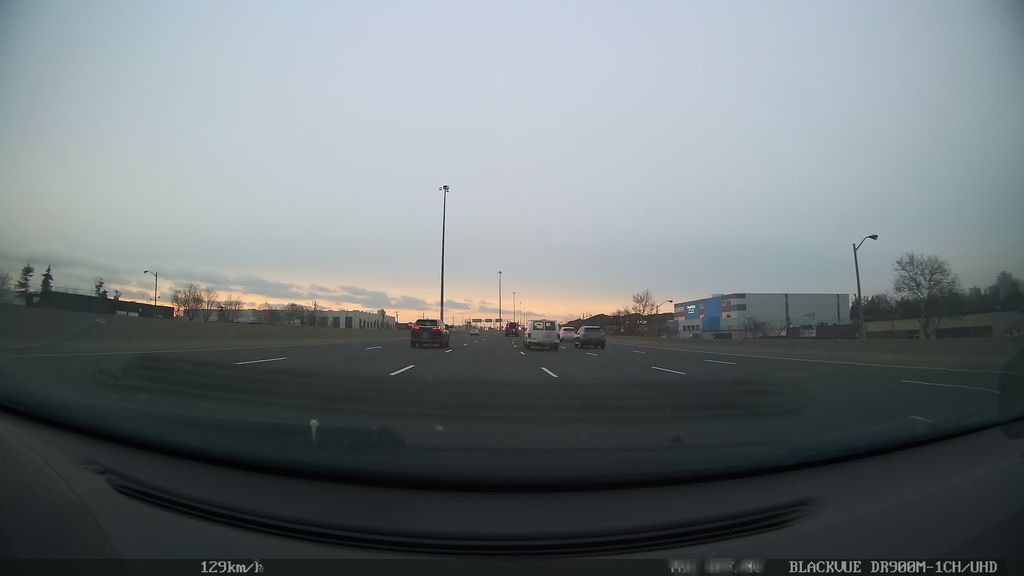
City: toronto